Question: How to retrieve clients based on username table using LINQ query?

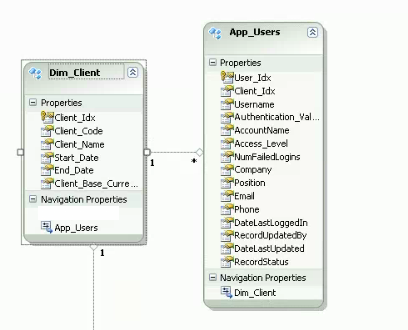
Answer: To get a client based on username, something like this should work.
'''
dim client = ( _
From client In Dim_Client
Where client.App_Users.Any(Function(user) user.Username = "foo")
Select client).Single
'''